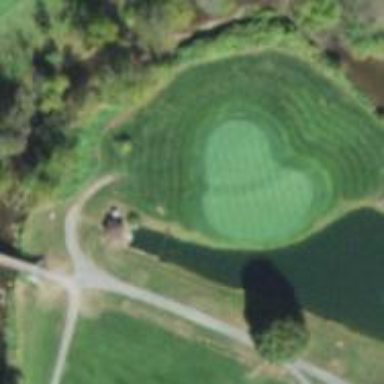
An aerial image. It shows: View of golf hole.